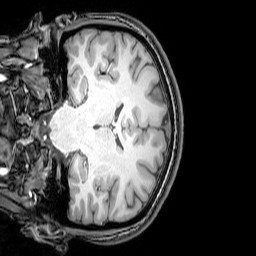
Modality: T1w
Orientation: coronal
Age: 22
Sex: female
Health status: healthy
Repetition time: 0.081 s
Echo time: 0.037 s